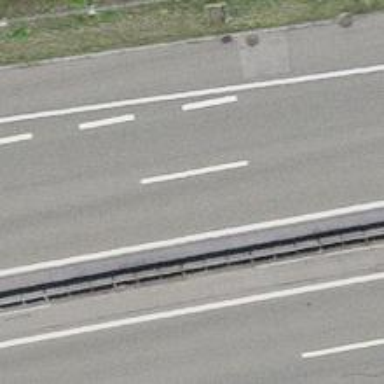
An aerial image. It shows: Motorway junction.